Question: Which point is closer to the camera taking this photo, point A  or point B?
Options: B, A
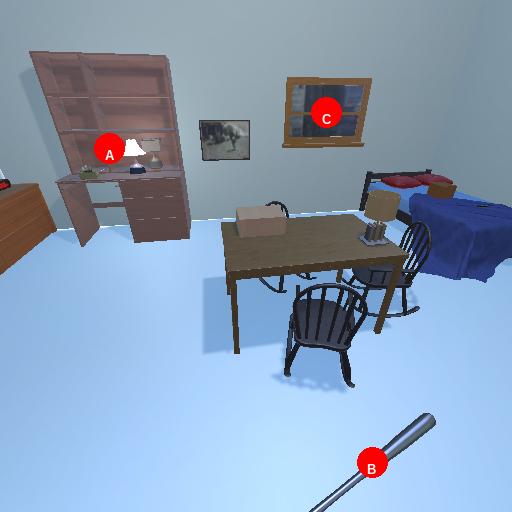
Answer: B